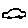
Label: car